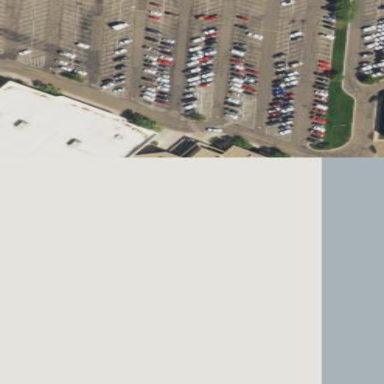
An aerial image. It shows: Food court located inside building.